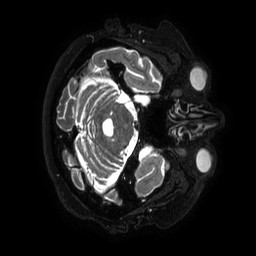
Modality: T2w
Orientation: axial
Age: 46
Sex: female
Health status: ill
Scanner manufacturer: philips
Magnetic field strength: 3 T
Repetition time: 3.5 s
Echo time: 0.3 s